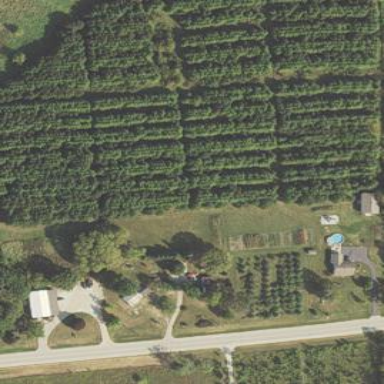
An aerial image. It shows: Plant nursery cultivating trees.